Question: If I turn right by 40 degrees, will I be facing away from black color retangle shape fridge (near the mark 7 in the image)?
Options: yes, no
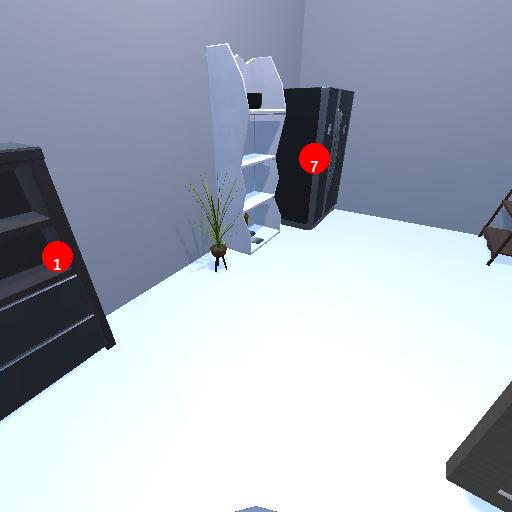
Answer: yes